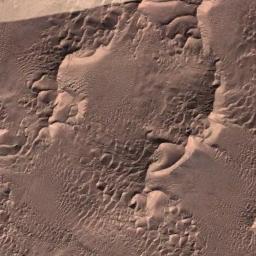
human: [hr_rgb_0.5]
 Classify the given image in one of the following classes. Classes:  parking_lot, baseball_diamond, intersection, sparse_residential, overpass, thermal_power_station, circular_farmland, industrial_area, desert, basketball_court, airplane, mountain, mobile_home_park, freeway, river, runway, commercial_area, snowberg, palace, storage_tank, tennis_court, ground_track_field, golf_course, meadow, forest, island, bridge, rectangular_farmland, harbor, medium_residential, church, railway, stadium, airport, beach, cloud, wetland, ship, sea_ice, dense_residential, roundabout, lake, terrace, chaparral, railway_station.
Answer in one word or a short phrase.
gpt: desert